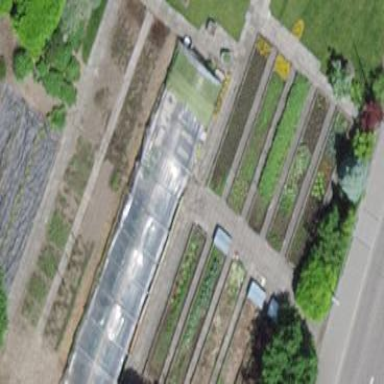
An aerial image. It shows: Greenhouse.